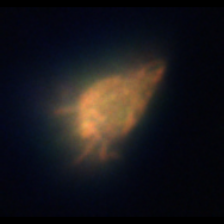
Taxon: Ciliates
Group: Other